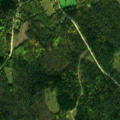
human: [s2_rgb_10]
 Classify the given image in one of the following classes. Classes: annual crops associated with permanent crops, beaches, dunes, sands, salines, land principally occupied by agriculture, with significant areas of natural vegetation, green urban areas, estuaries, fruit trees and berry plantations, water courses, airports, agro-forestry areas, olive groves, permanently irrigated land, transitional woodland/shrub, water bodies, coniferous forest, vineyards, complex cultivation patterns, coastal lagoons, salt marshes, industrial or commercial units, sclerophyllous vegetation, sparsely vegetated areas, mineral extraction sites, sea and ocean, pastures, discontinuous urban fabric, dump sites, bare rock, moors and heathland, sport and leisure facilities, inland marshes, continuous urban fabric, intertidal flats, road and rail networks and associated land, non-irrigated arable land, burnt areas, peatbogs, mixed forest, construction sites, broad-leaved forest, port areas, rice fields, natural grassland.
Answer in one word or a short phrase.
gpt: coniferous forest, mixed forest, transitional woodland/shrub